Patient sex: M
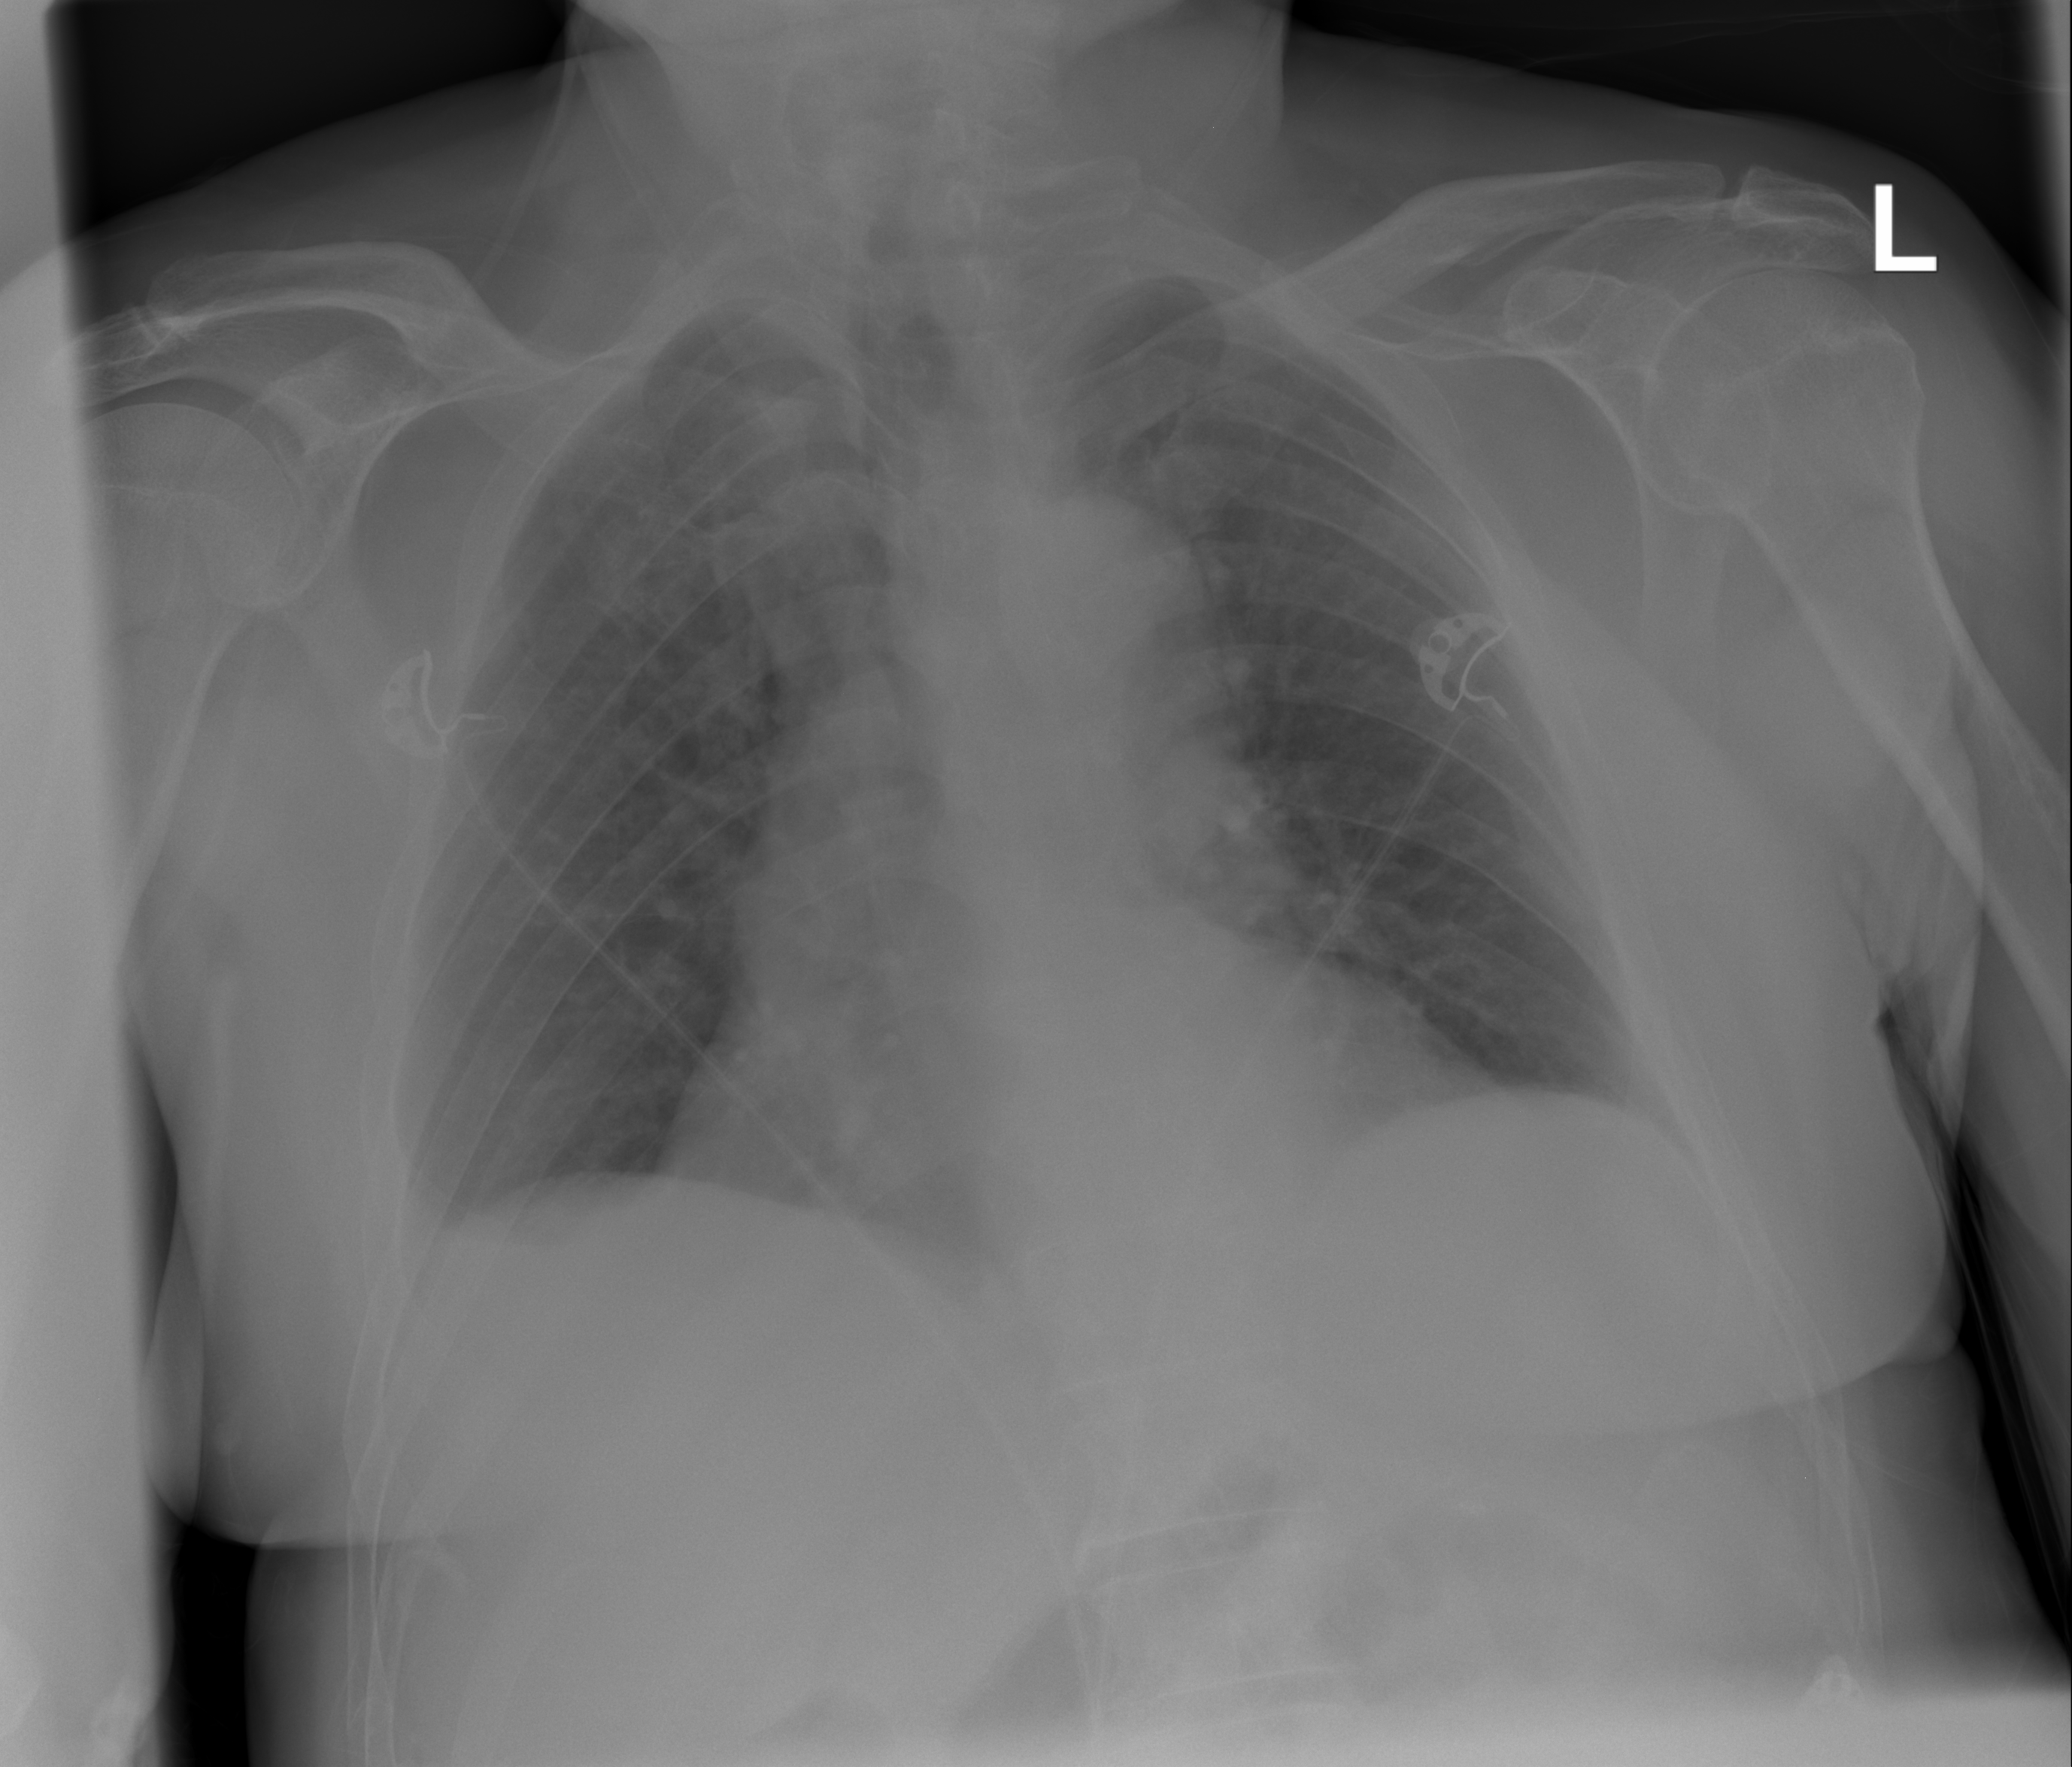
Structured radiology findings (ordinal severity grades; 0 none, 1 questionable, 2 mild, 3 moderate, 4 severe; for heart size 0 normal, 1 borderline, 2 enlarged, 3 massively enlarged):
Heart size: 2
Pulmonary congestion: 2
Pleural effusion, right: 2
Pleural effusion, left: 0
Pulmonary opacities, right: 2
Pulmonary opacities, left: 2
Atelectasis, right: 0
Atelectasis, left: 0